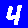
Digit: 4